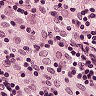
Metastatic tissue present: no